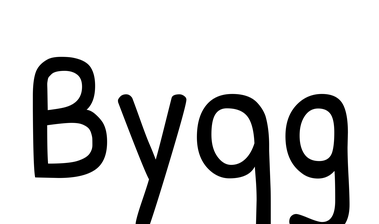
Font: PatrickHand-Regular